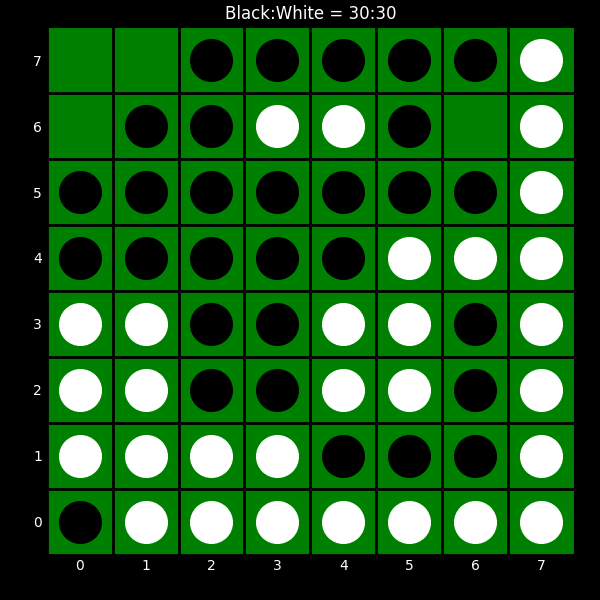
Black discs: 30
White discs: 30